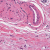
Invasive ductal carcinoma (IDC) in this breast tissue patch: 0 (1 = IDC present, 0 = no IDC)